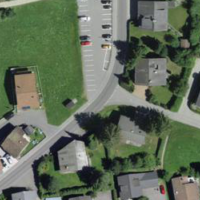
EUNIS habitat code: 54
Species observed at this site:
Cyanistes caeruleus
Chloris chloris
Dendrocopos major
Turdus viscivorus
Passer domesticus
Fringilla coelebs
Spinus spinus
Carduelis carduelis
Turdus merula
Poecile palustris
Fringilla montifringilla
Parus major
Phoenicurus ochruros
Sitta europaea
Nucifraga caryocatactes
Certhia familiaris
Cinclus cinclus
Motacilla alba
Periparus ater